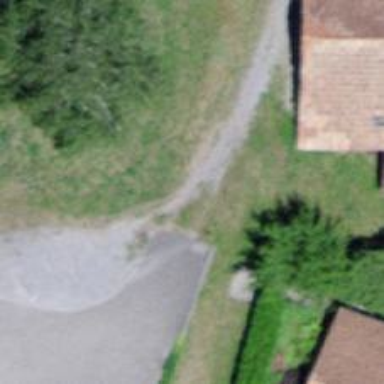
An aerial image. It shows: Footway.